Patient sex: M
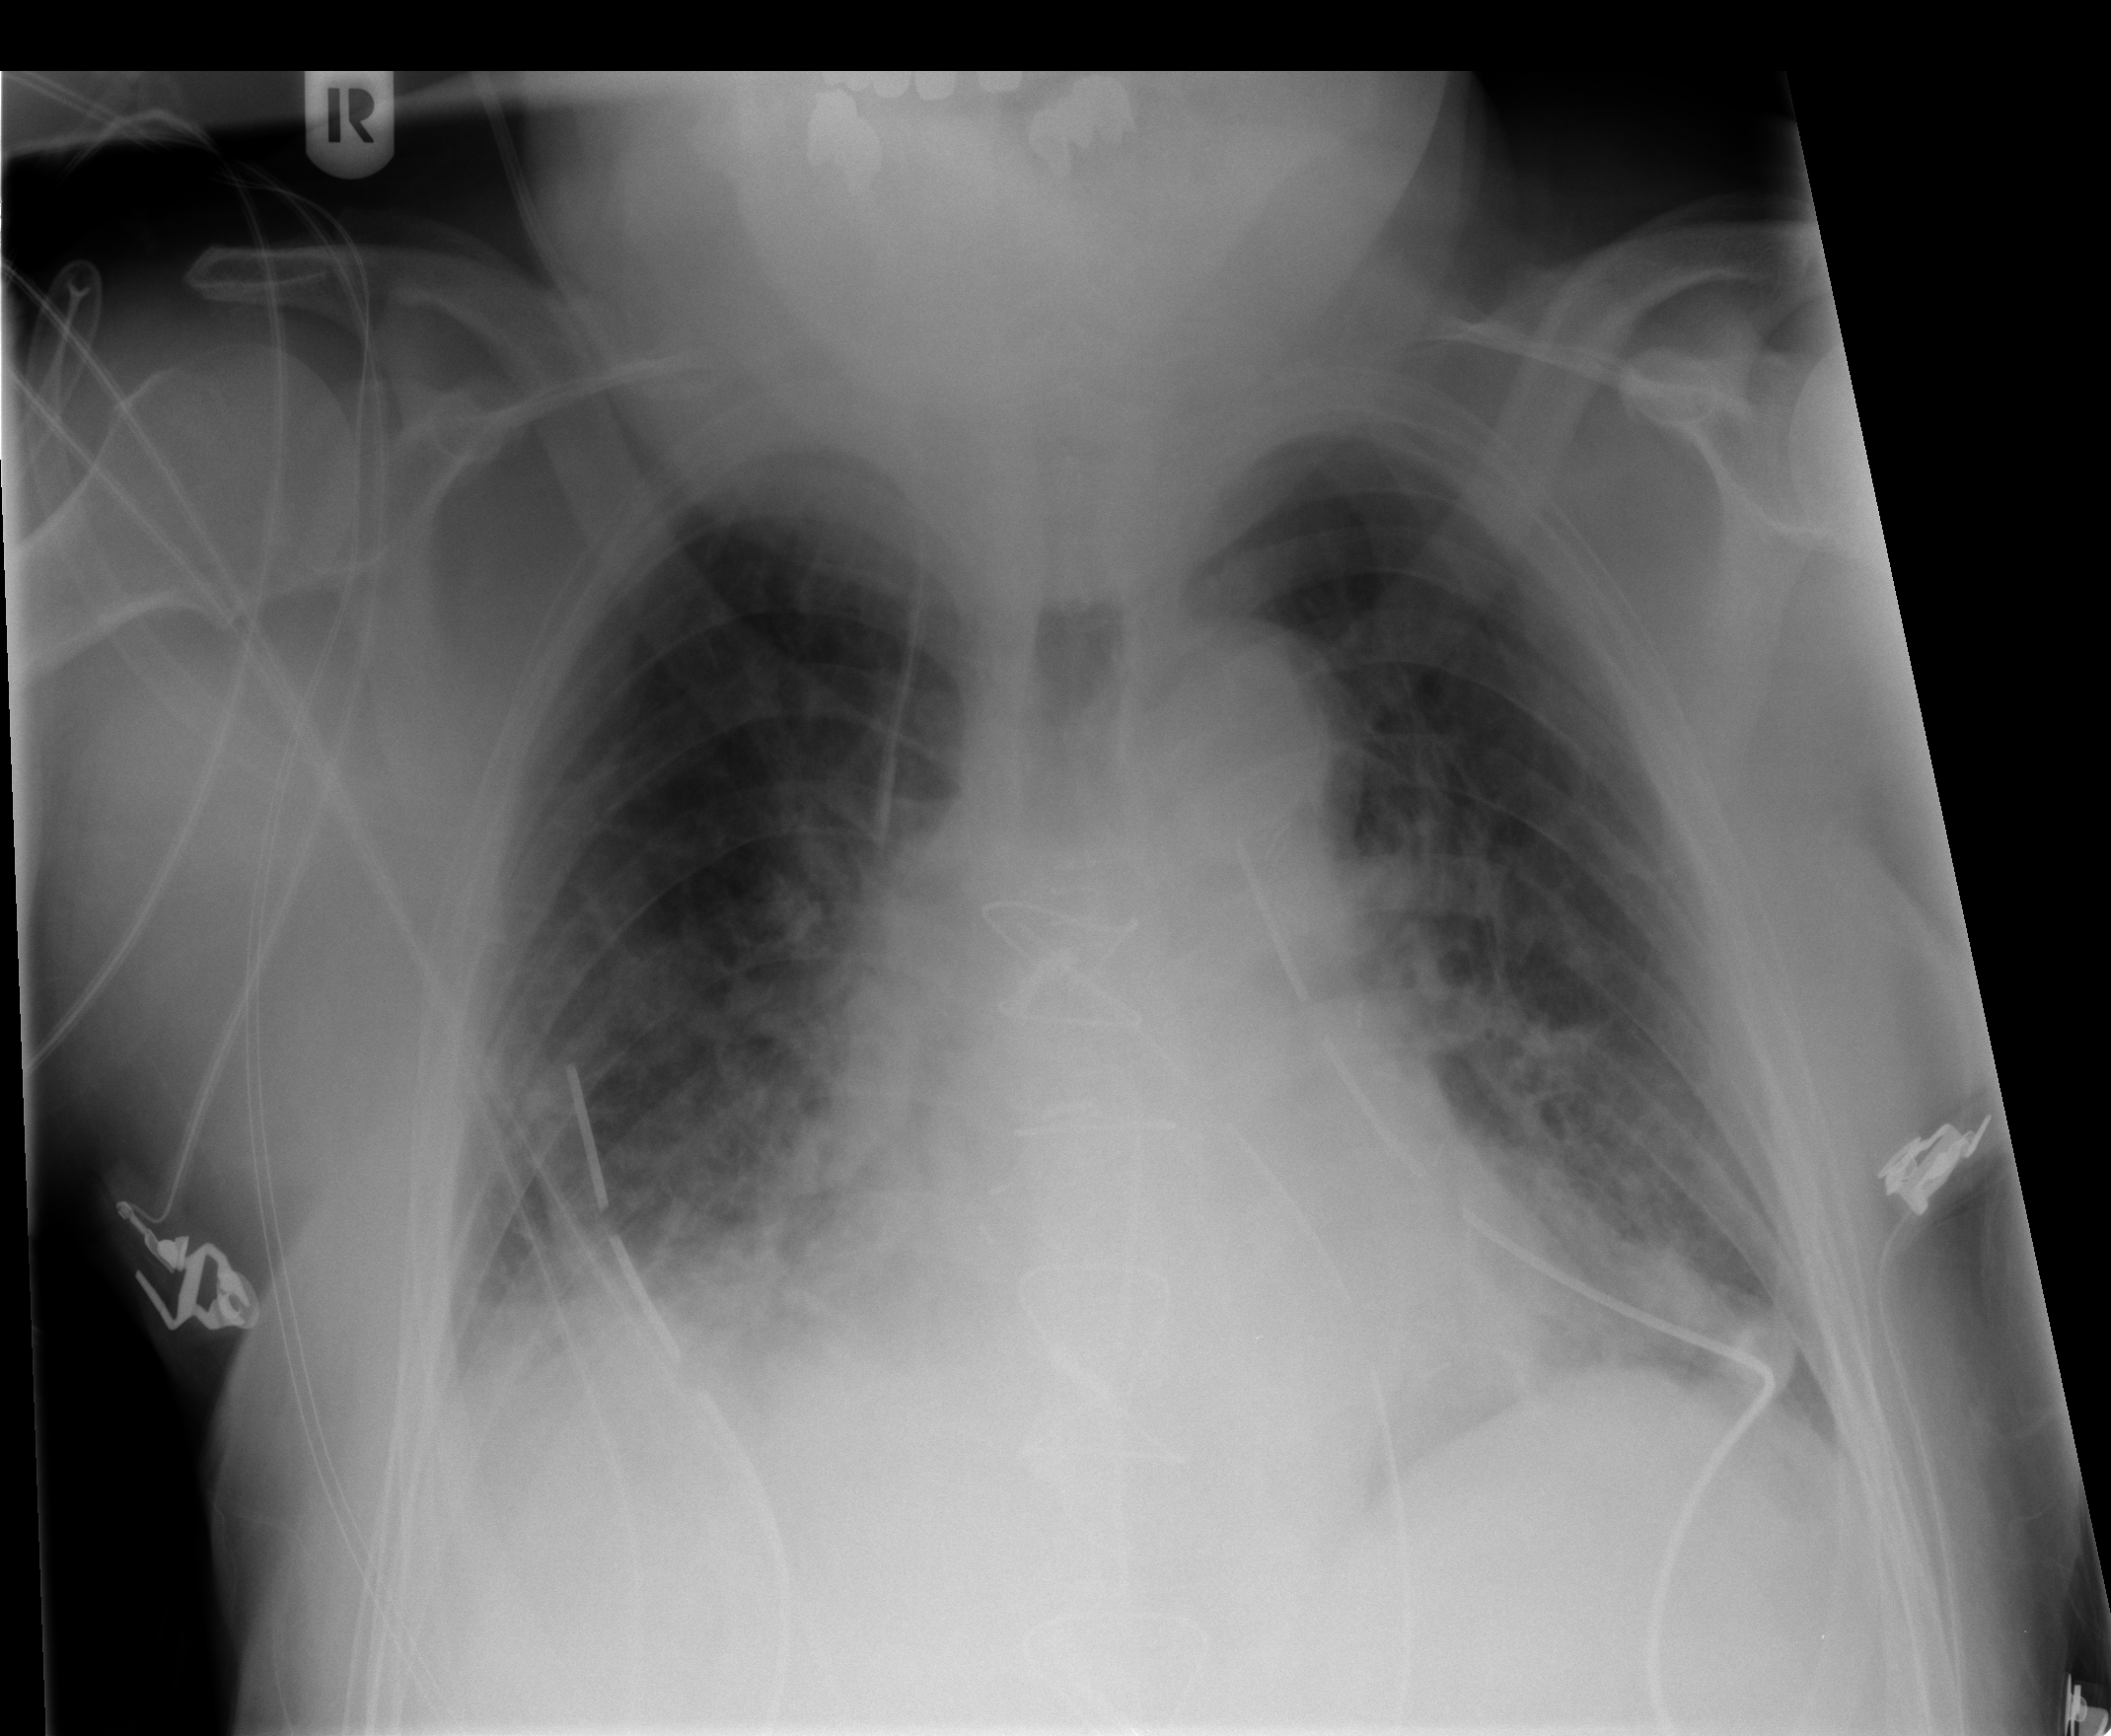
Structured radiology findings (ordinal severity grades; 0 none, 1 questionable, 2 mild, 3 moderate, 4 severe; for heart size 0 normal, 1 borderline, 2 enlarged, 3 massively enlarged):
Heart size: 2
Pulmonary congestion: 2
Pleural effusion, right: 2
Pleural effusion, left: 0
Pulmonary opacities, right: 1
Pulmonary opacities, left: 0
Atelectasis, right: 2
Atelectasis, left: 2